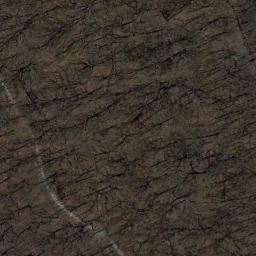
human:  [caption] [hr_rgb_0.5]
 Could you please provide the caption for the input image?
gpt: There is a road goes through the forest .

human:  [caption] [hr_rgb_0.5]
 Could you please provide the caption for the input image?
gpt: A narrow and curved earth road passes through the  forest with many withered trees .

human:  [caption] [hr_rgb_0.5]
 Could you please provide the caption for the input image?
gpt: This is a dense forest .

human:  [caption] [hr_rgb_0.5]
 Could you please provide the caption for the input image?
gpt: The forest has some sparse bare trees and a road goes through the forest .

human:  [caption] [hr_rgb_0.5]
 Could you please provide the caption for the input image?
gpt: A winding path goes through a sparse forest with some withered trees .